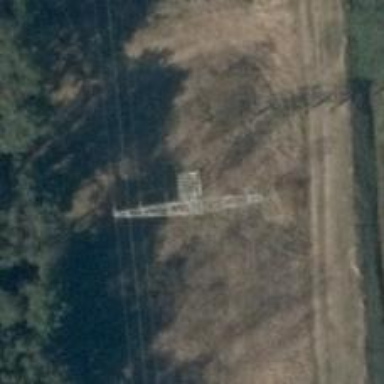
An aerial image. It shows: Power tower.